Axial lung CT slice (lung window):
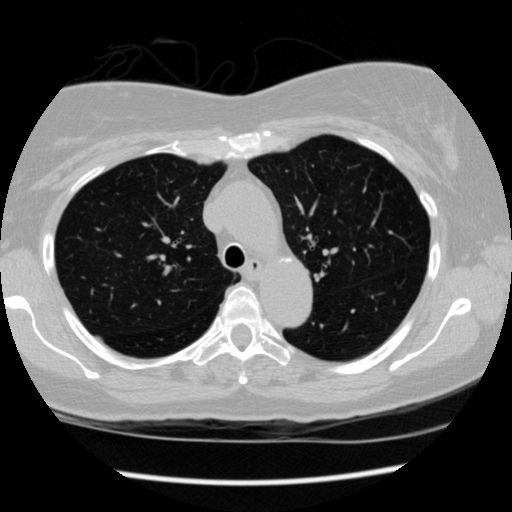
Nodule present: no